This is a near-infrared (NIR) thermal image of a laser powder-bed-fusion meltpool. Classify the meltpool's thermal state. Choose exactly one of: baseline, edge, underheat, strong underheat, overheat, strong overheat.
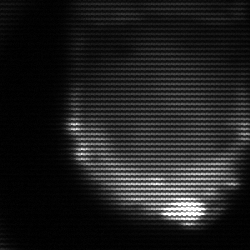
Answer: edge